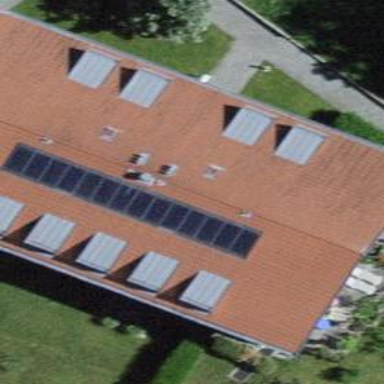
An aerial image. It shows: Residential building with gabled roof.